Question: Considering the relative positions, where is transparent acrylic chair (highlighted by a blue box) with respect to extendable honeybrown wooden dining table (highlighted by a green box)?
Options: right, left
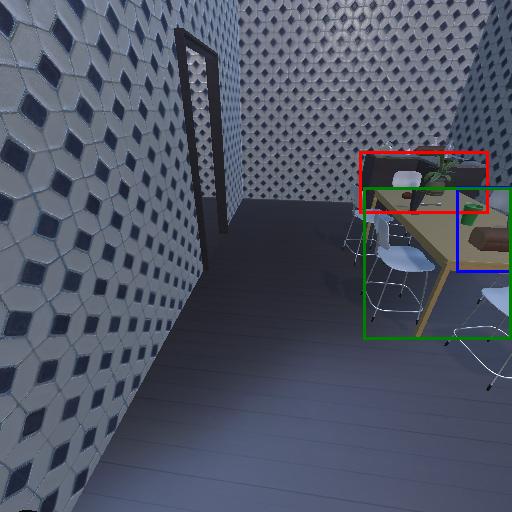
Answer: right